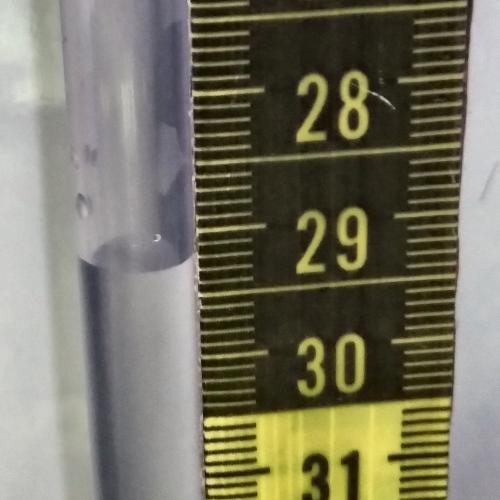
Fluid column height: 29.2 cm